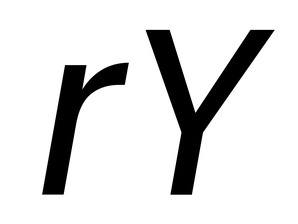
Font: Poppins-Italic